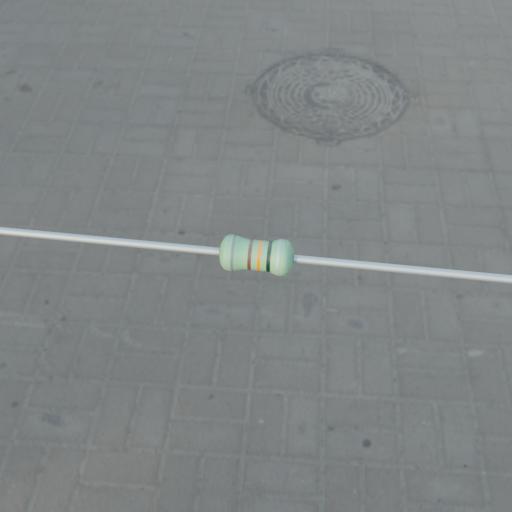
Resistor colour bands (in order): gray, brown, orange, black, silver